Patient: sex F, age 37
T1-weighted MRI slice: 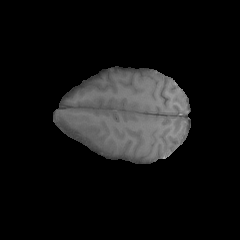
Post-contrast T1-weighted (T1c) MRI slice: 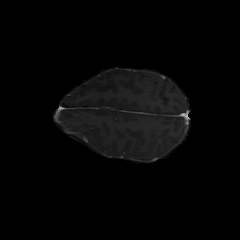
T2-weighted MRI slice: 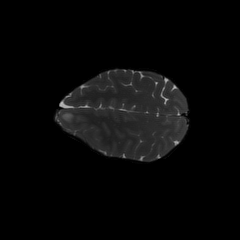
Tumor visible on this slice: yes
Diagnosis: Glioblastoma, IDH-wildtype
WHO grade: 4